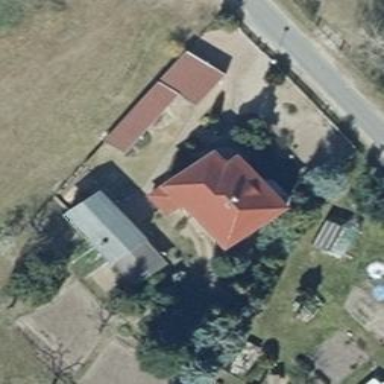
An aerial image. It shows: House with hipped roof oriented along the building and colored maroon.